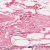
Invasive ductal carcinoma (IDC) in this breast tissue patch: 0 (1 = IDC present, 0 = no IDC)